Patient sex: M
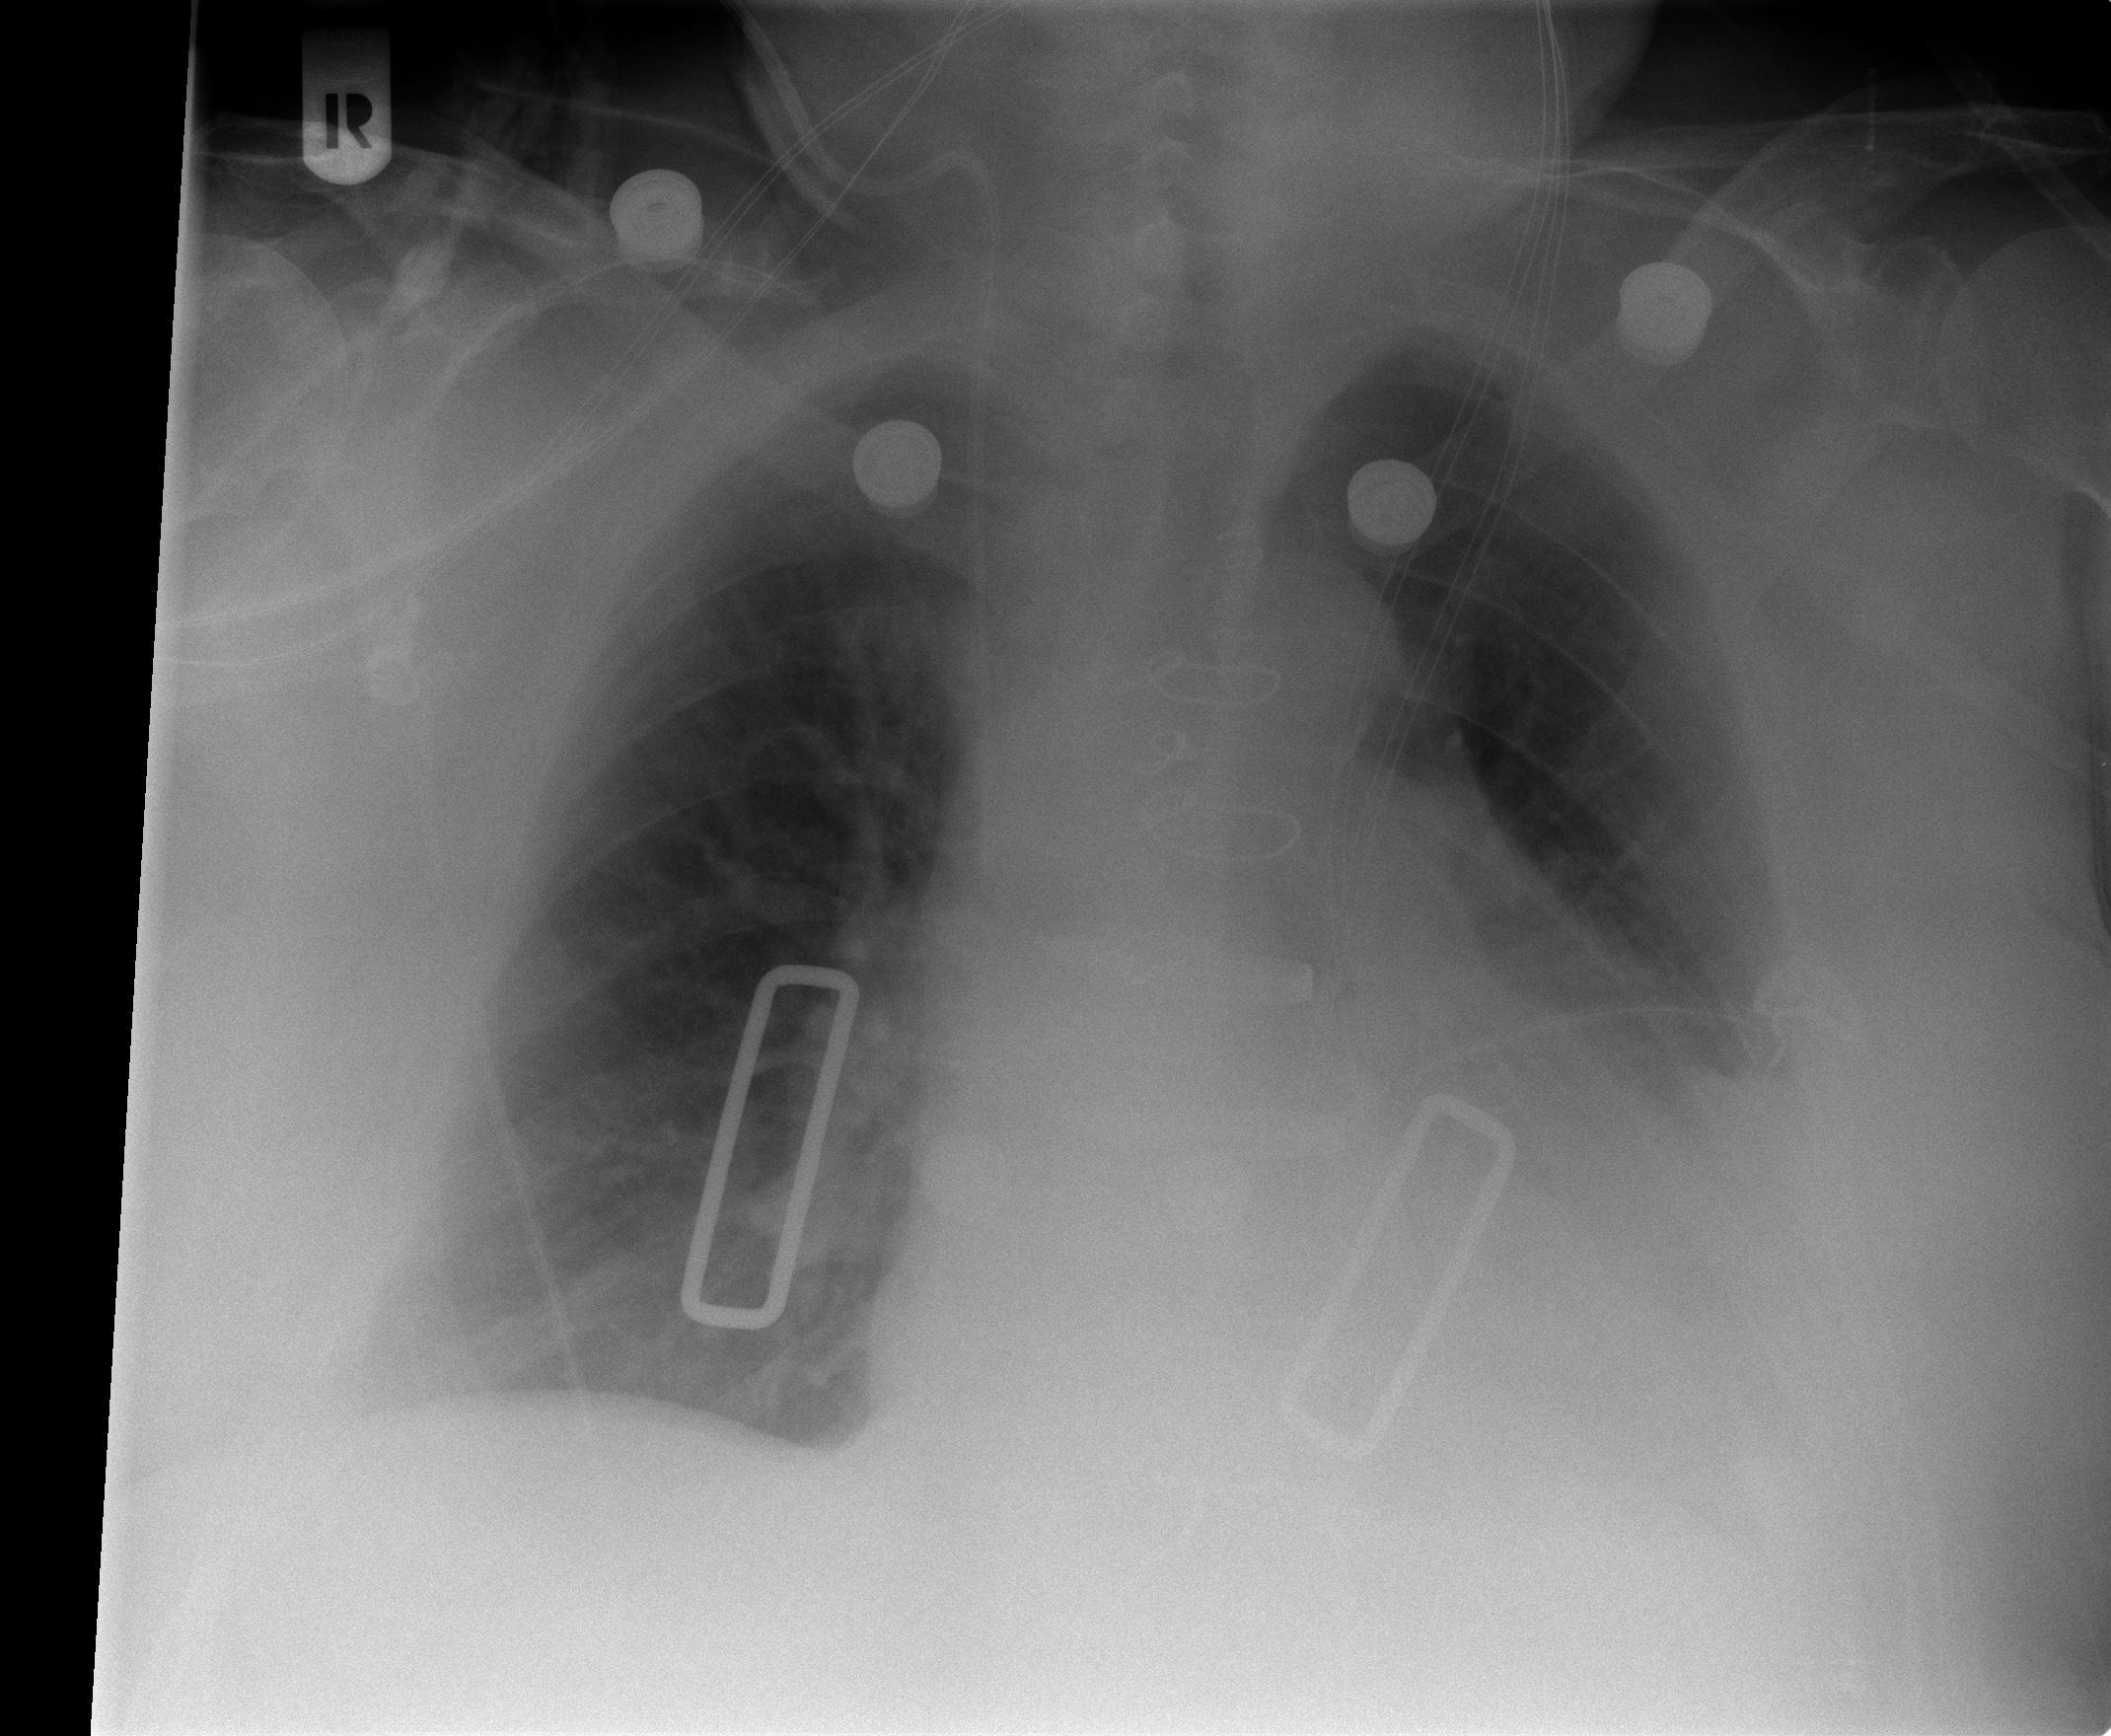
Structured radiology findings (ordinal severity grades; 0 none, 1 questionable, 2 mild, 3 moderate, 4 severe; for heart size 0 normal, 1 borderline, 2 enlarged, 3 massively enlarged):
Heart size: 0
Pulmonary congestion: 1
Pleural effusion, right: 1
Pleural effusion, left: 2
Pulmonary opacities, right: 0
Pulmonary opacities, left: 0
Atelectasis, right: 2
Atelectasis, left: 3